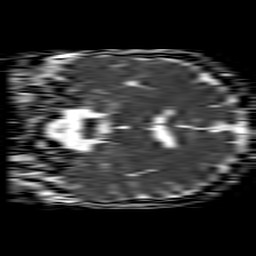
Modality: ADC
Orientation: coronal
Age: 20
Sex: male
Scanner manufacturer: philips
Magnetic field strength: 1.5 T
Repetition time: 4.6 s
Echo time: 0.08517 s